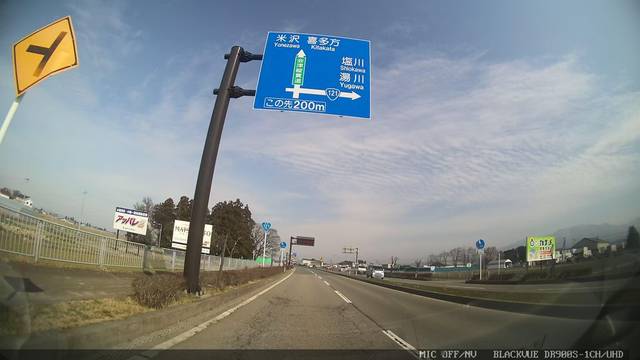
Region: Japan
Coordinates: 37.533, 139.916